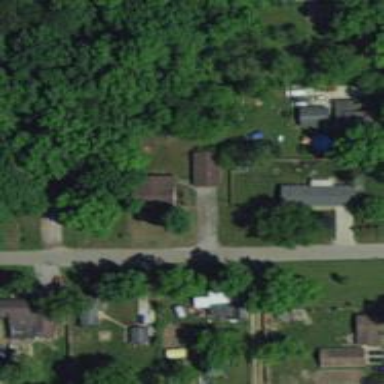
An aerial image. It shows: Alleyway designated as service road.